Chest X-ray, PA view. Patient: 43 years old, sex F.
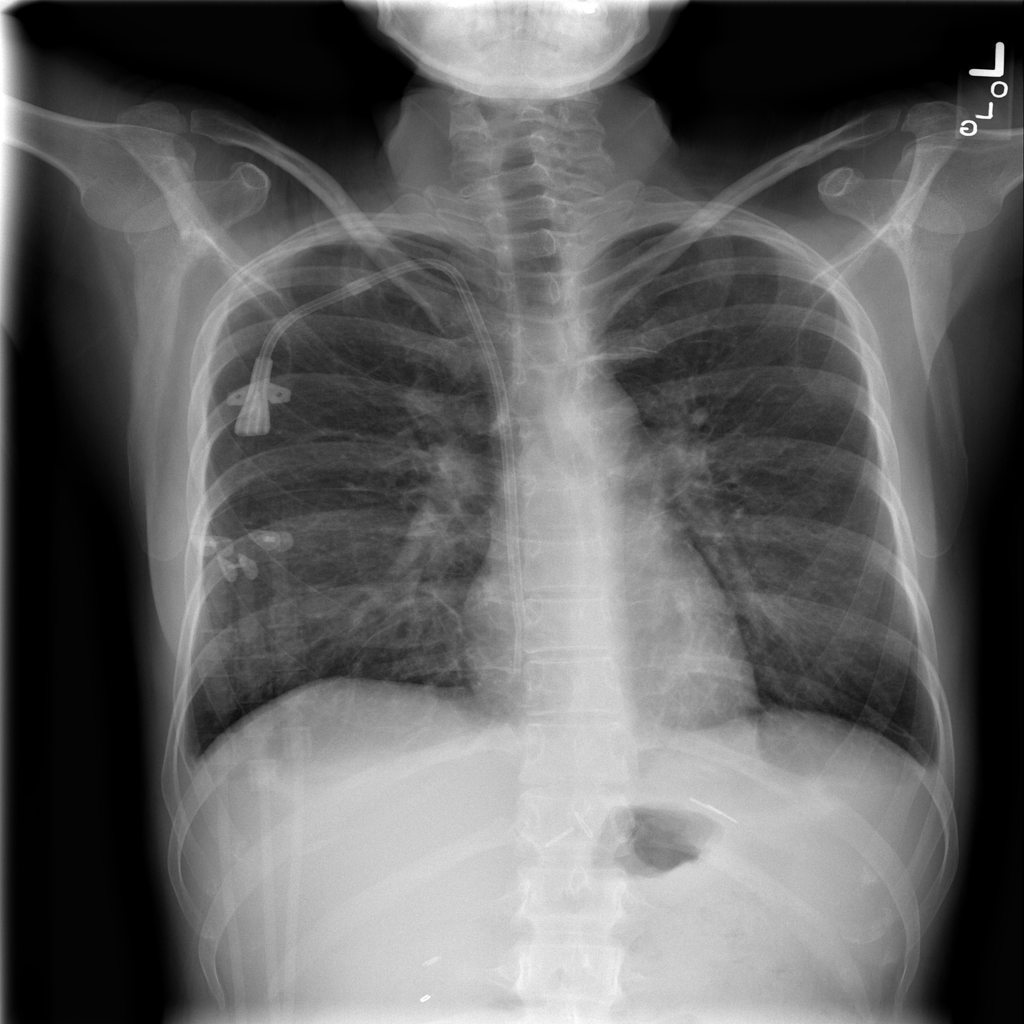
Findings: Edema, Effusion